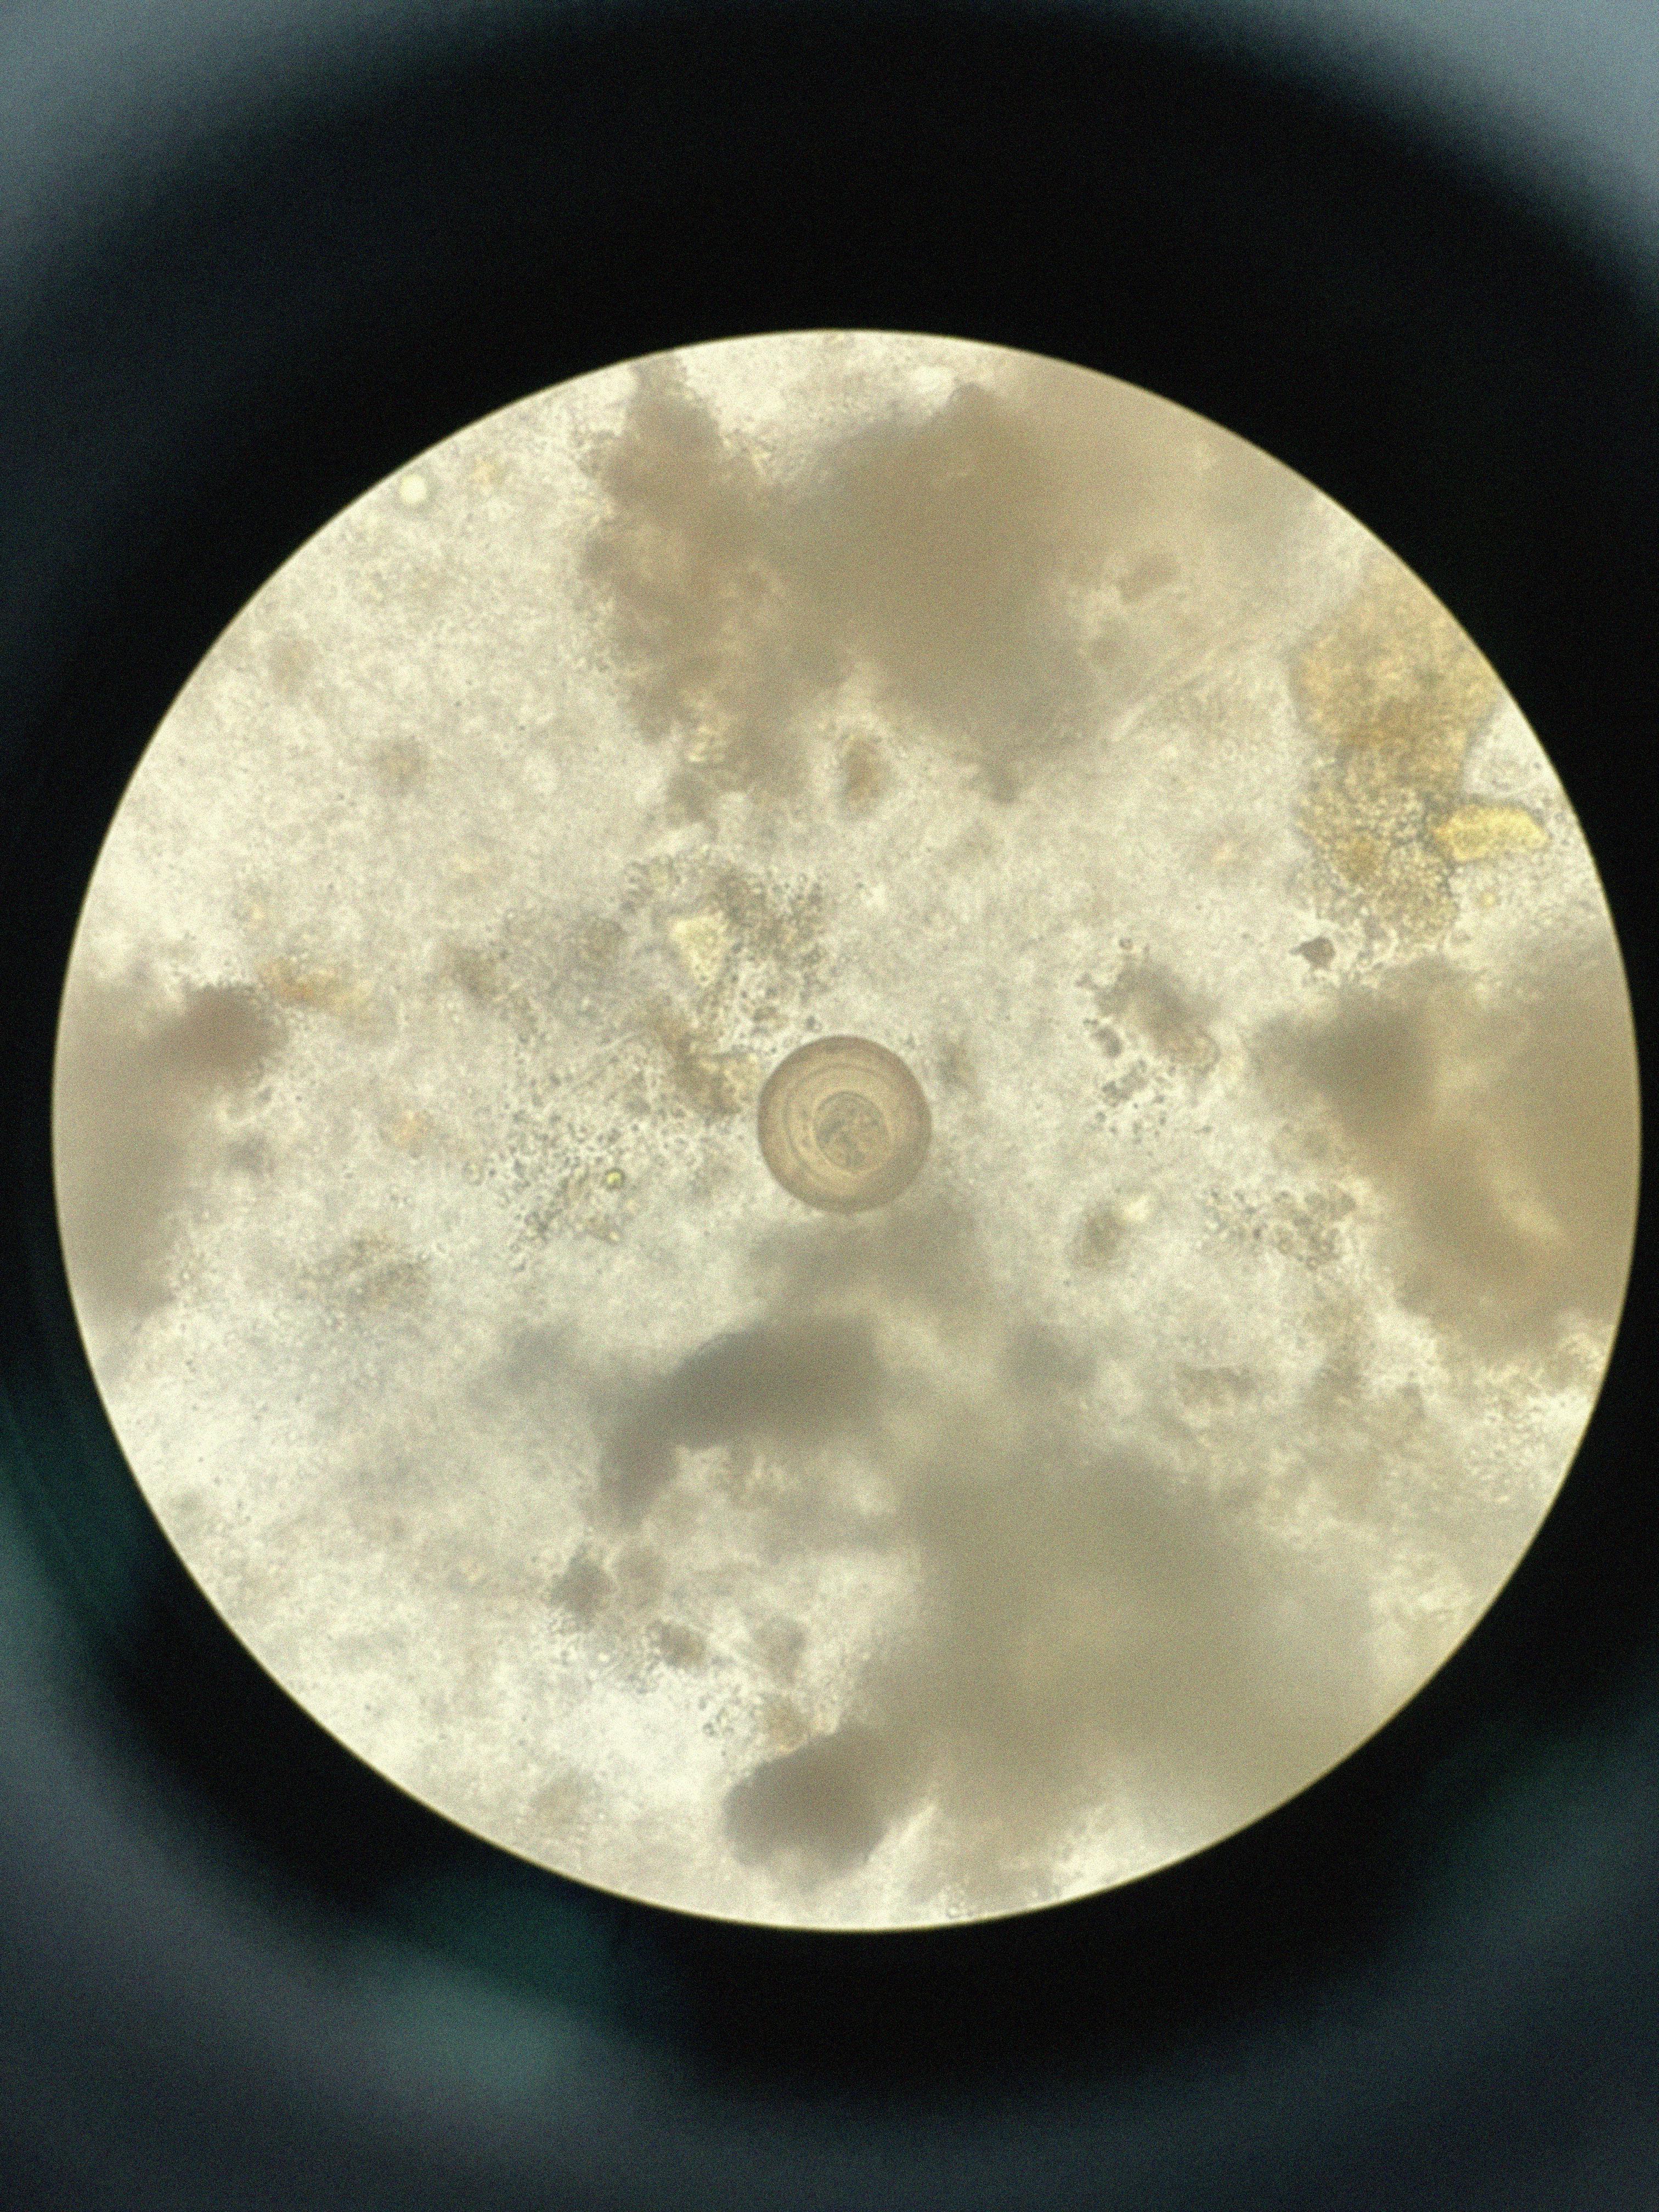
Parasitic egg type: Hymenolepis diminuta